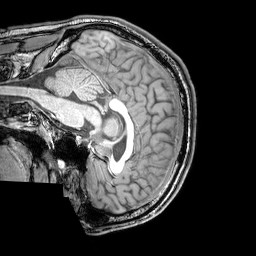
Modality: T1w
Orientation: sagittal
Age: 24
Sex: male
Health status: healthy
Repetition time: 0.081 s
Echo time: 0.037 s